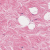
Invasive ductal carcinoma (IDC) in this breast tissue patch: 0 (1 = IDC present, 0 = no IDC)